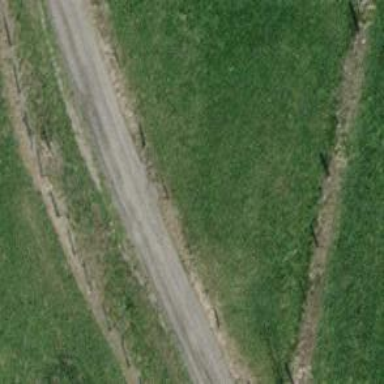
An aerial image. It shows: Track with grade 1 quality.